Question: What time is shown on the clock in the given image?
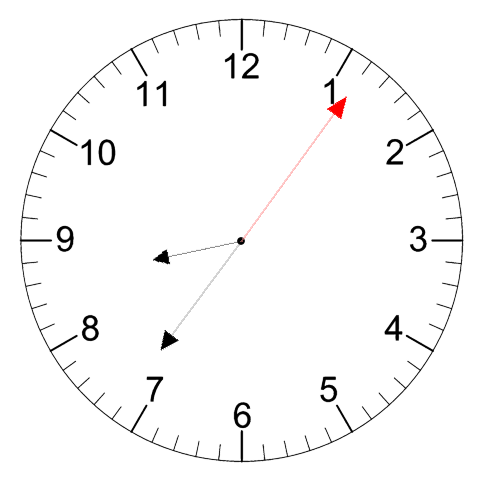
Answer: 08:36:06